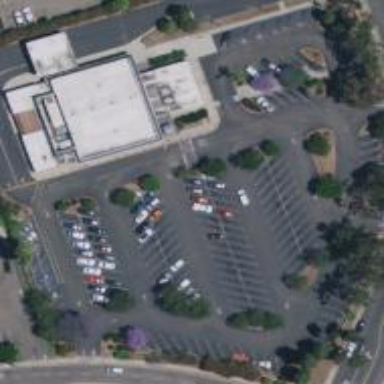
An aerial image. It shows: Parking area.